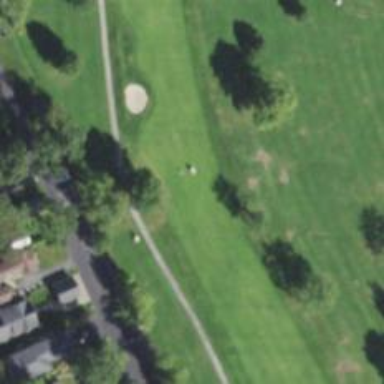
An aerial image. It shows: View of golf hole.